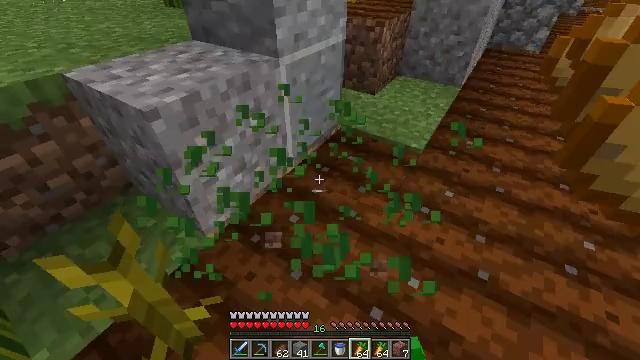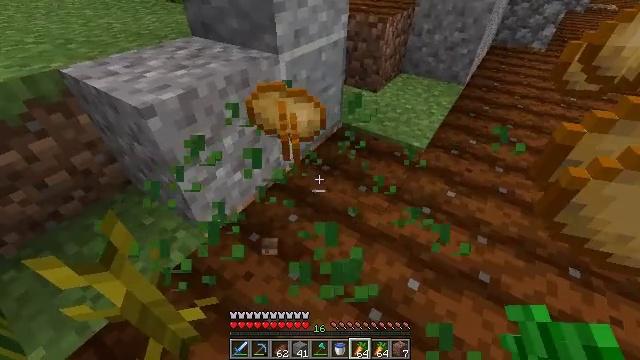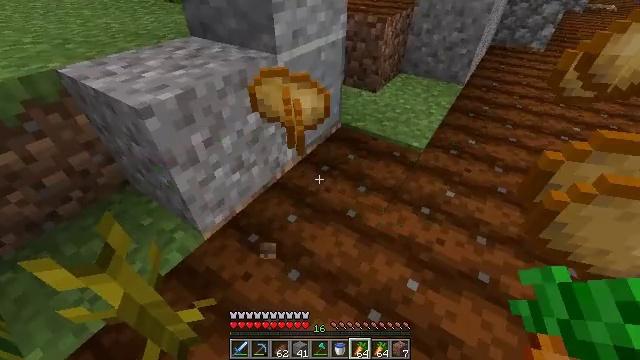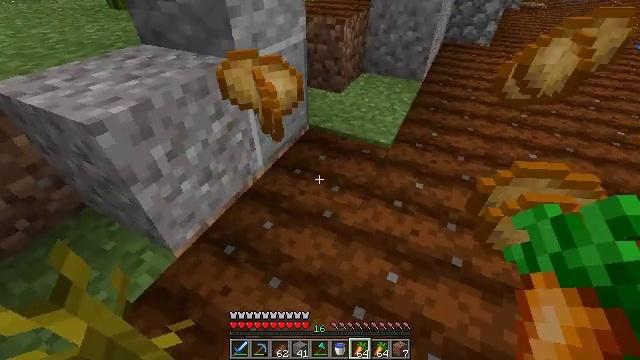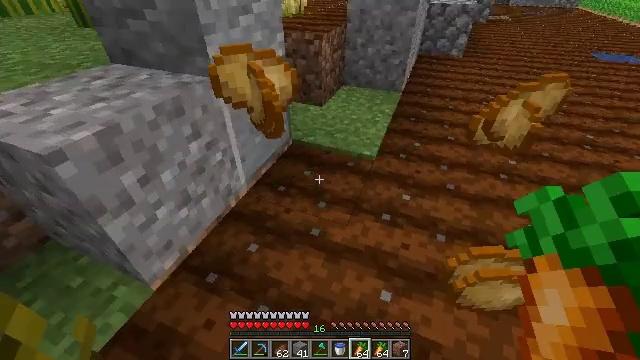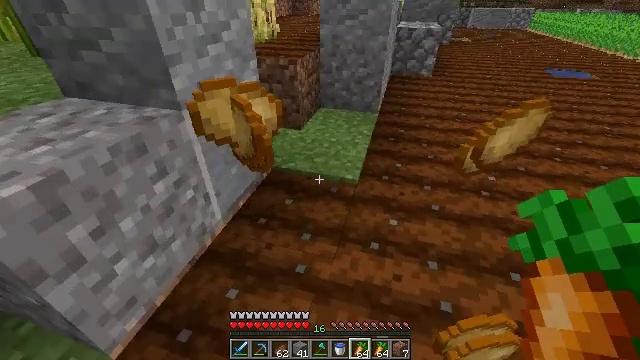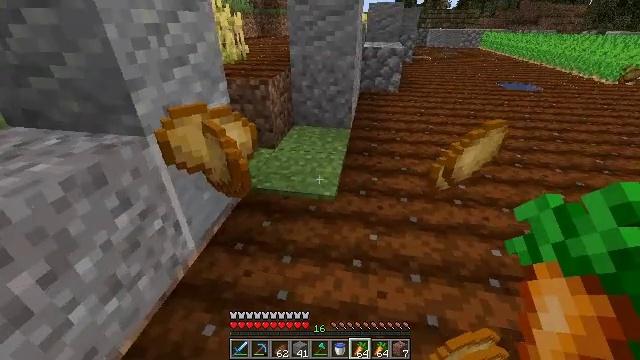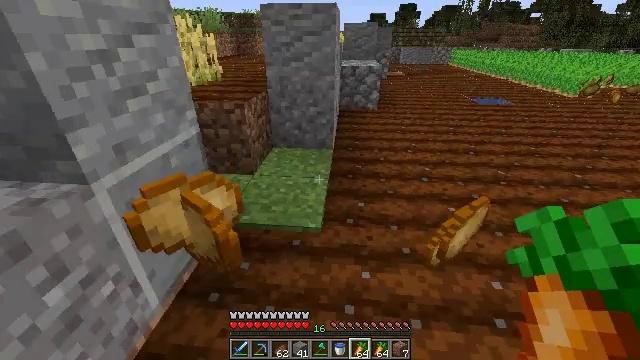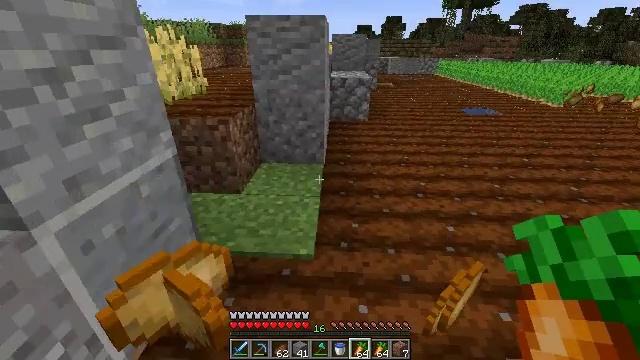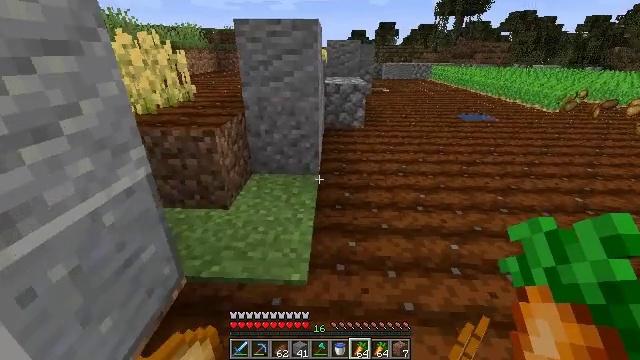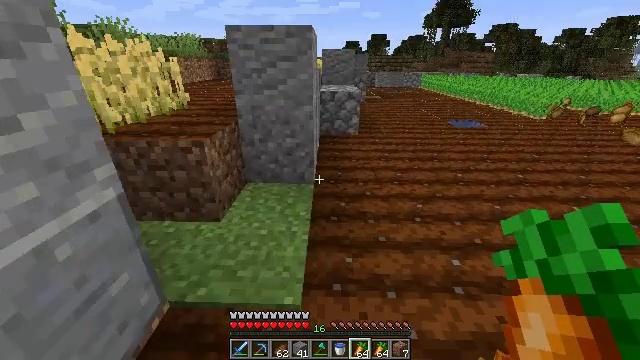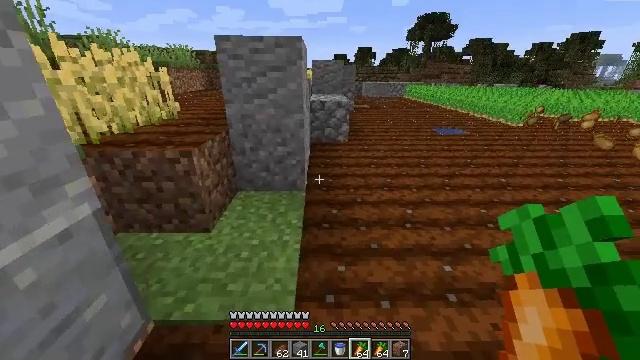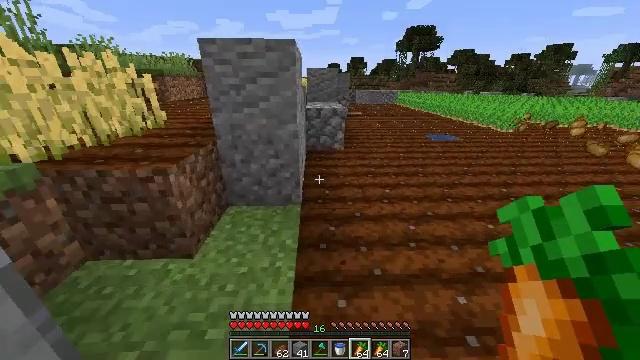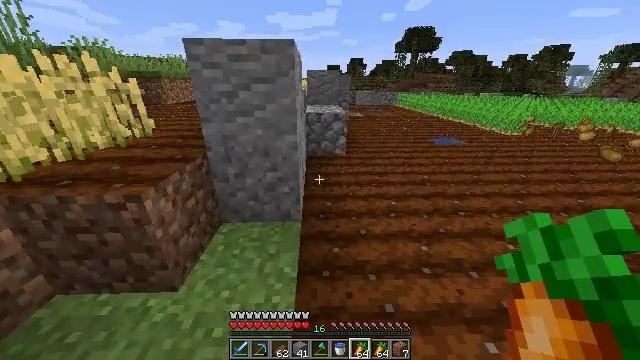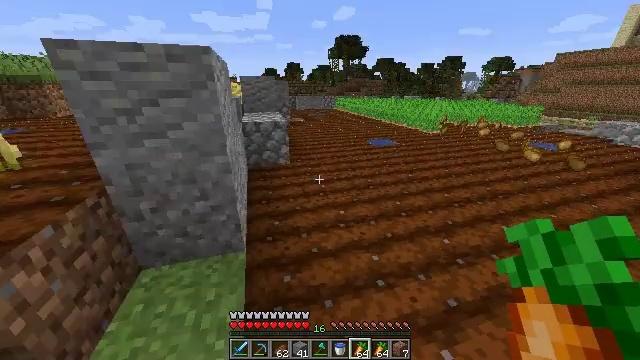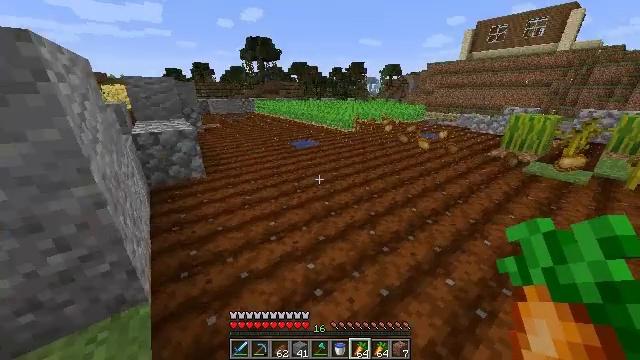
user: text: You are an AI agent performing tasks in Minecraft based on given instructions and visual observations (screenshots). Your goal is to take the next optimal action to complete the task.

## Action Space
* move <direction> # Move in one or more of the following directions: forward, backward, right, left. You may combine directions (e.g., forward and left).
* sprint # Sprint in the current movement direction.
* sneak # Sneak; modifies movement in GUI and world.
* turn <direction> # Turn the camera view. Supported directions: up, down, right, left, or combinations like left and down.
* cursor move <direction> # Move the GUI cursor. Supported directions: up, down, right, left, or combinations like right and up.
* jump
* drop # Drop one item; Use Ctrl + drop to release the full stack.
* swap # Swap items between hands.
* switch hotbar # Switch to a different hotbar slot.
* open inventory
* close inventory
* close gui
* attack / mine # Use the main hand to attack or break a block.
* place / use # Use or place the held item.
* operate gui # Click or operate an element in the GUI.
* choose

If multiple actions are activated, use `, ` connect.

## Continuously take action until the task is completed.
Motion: motion action
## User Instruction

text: Attack the melon to collect it.
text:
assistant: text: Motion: no_op
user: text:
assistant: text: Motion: no_op
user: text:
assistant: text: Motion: turn right
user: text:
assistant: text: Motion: move forward, turn right and up
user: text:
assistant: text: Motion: move forward, turn right and up
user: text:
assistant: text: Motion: move forward, turn right and up
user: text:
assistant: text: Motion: move forward, turn right and up
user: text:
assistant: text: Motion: move forward, turn right and up
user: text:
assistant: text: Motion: move forward, sprint, turn right
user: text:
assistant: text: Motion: move forward, sprint
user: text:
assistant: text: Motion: move forward, sprint, turn right and up
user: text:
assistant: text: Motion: move forward, sprint, turn right
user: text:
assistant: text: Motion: move forward, sprint
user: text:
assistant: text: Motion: move forward and move right, sprint, turn right
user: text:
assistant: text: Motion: move forward and move right, sprint, turn right
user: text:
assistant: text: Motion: move forward and move right, sprint, turn right
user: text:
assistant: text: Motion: move forward and move right, sprint
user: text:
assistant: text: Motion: move forward, sprint
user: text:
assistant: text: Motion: move forward, sprint
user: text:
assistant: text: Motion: move forward, sprint
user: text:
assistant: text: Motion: move forward, sprint, turn right
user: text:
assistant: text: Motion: move forward, sprint, turn right
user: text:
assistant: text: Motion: move forward, sprint
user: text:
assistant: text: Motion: move forward, sprint
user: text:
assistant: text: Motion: move forward, sprint, turn right
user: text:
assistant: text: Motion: move forward, sprint, turn right and down
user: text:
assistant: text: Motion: move forward, sprint, turn right and down
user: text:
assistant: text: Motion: move forward, sprint, turn right and down
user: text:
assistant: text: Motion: move forward, sprint, turn right and down
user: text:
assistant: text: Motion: move forward and move right, sprint, turn right and down